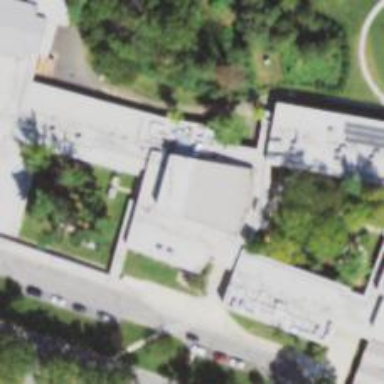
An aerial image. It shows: School.